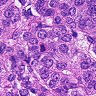
Metastatic tissue present: yes